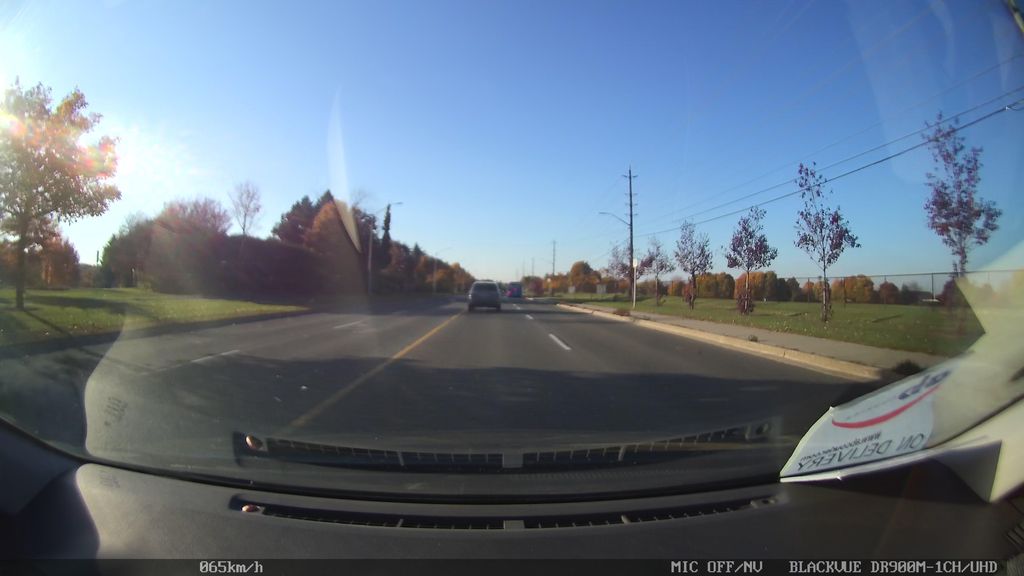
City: toronto